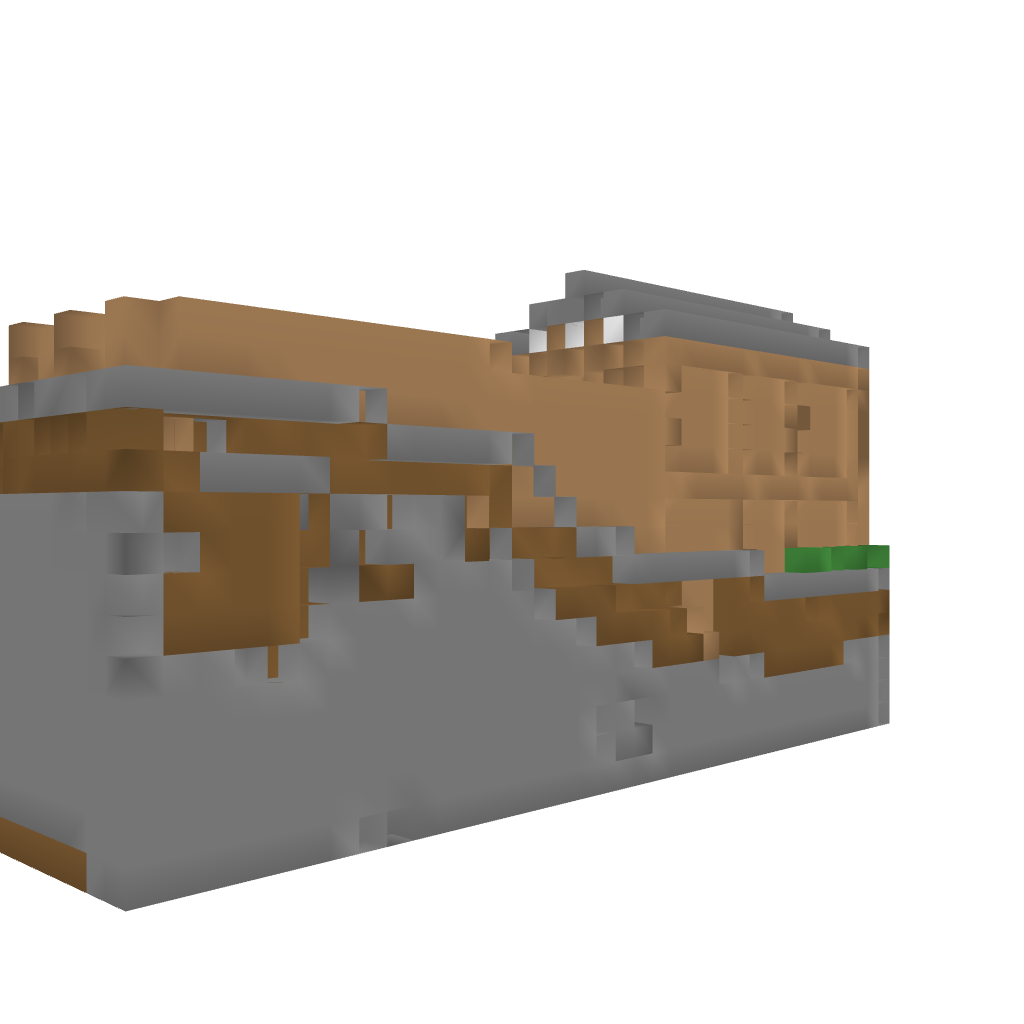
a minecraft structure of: a block of earth with small house but more earth